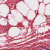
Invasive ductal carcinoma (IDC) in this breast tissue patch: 0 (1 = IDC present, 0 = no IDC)